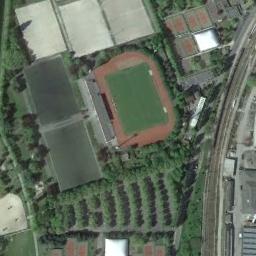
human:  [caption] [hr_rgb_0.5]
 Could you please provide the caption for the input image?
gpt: There are many trees near the ground track field .

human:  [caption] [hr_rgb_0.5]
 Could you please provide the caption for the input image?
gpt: The ground track field is surrounded by some other sports areas and open areas .

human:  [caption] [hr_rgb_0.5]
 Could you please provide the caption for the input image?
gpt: The track and field is built in the middle of the residential area, Next to the road and surrounded by many vegetation .

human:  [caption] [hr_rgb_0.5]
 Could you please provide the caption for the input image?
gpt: There is a track field in the lower left corner .

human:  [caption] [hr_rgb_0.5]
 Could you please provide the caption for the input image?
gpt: There are many green trees around the ground track field with a red track .